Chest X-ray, PA view. Patient: 37 years old, sex F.
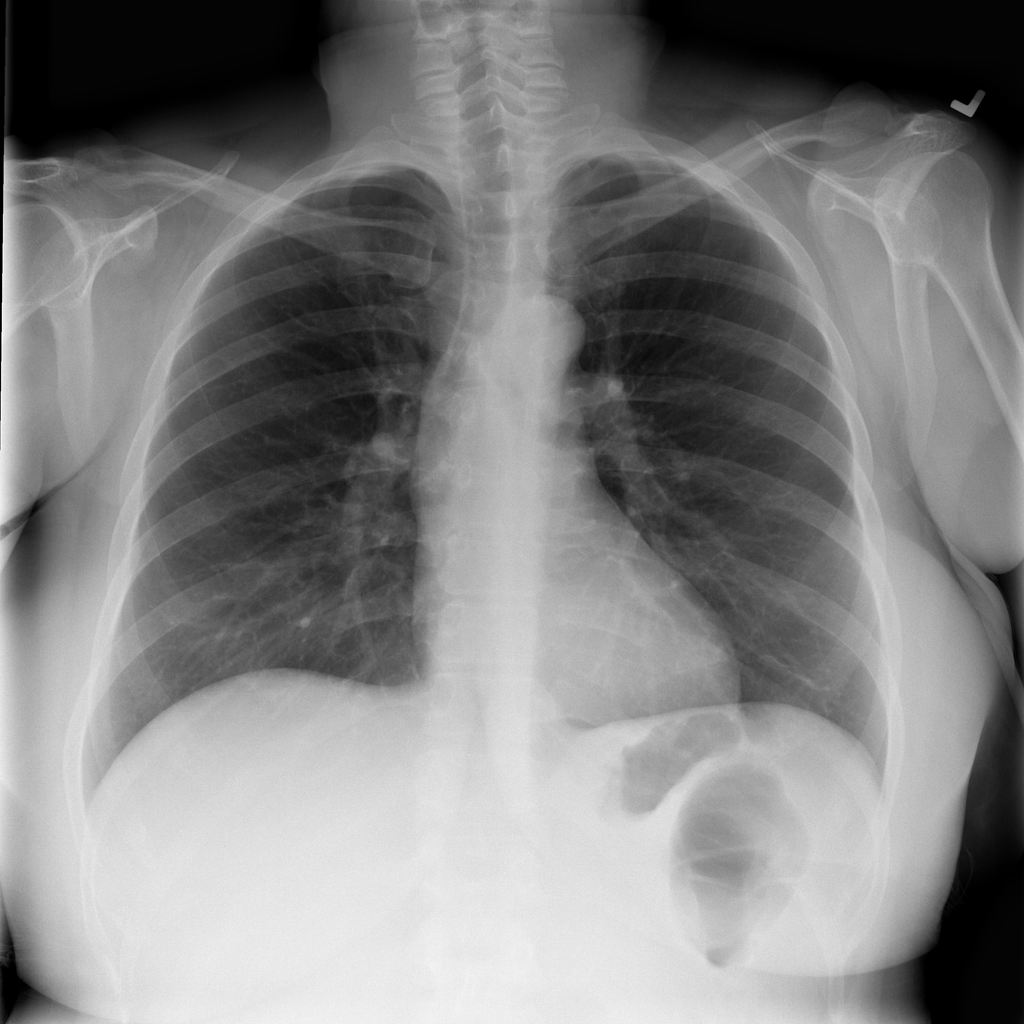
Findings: No Finding